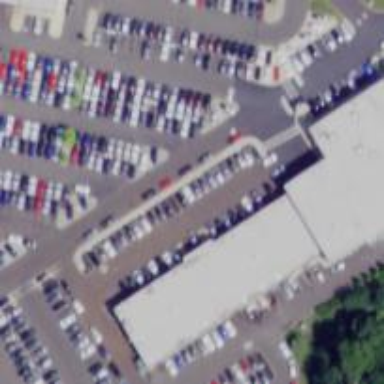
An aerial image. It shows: Building that houses car shop.